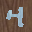
Label: 4